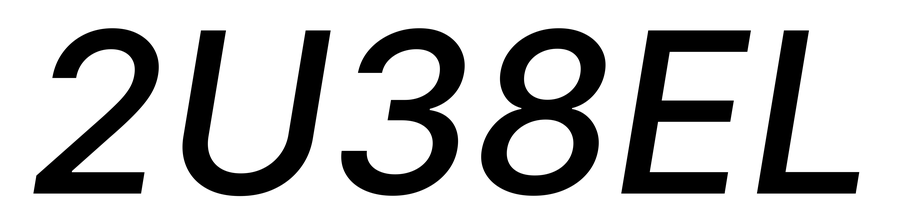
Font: Inter-Italic_Medium_Italic